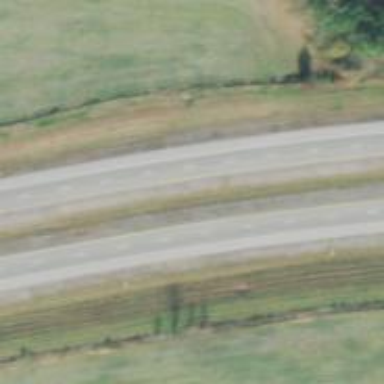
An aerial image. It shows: Trunk highway.